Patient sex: M
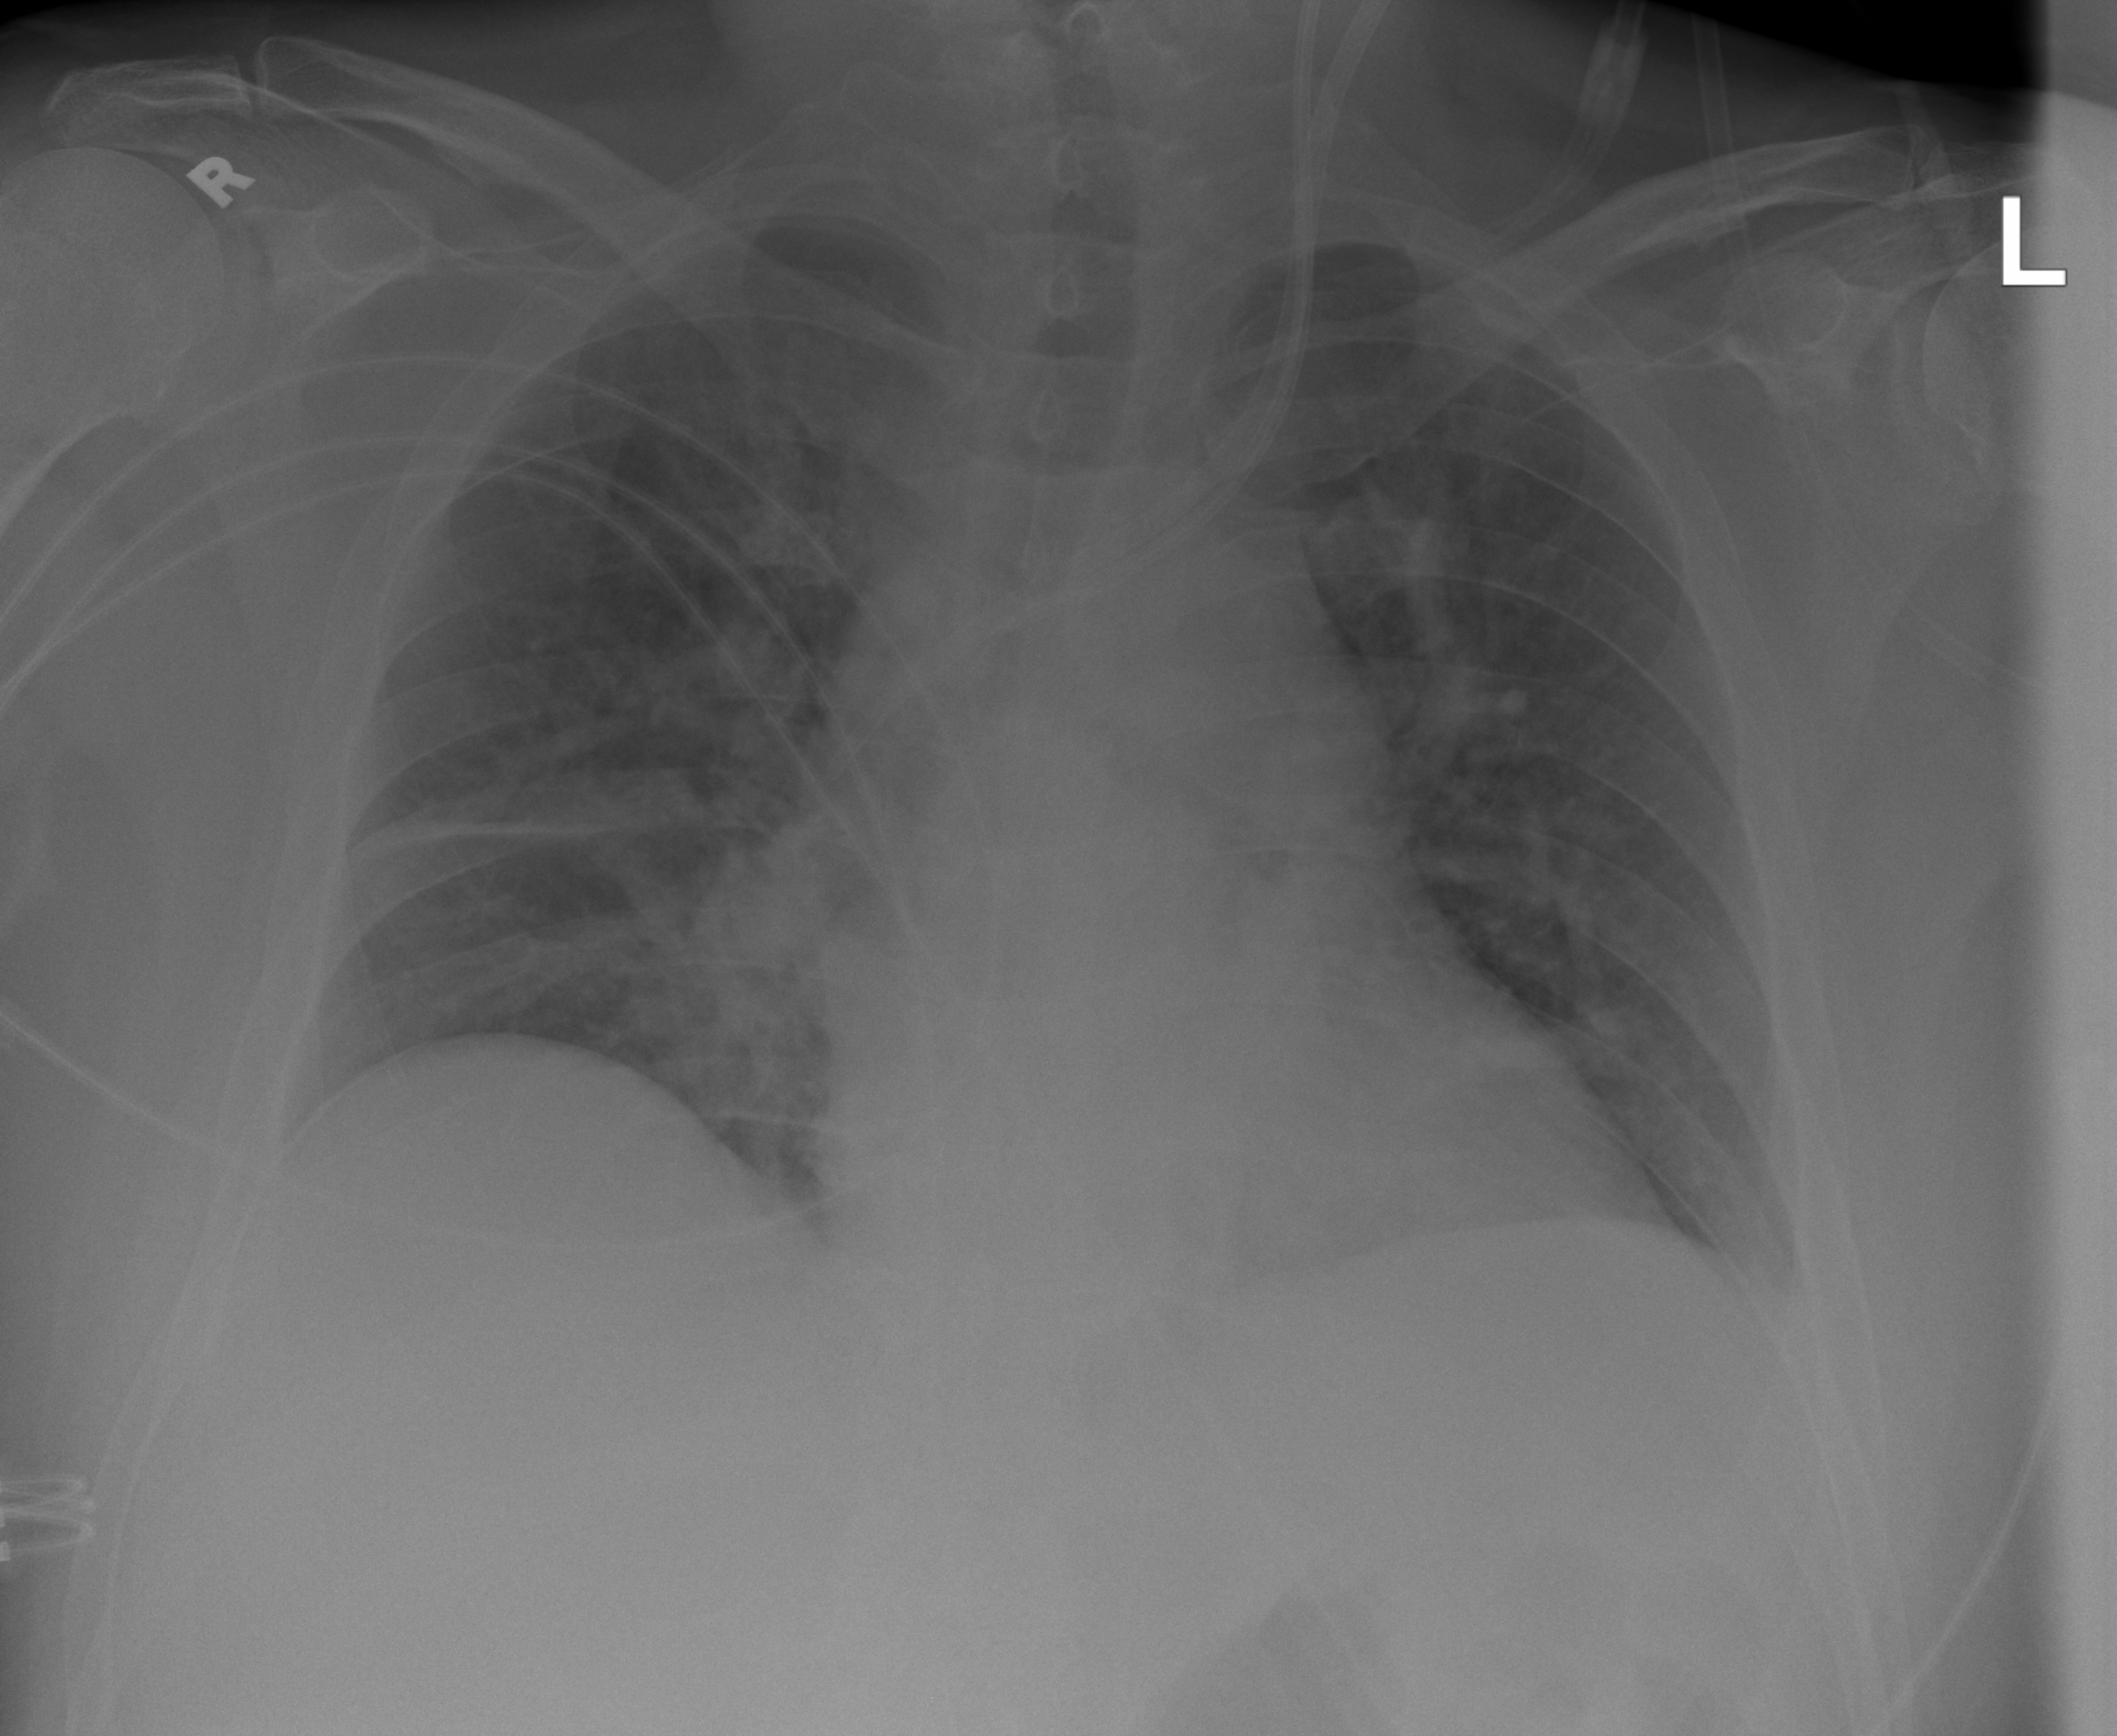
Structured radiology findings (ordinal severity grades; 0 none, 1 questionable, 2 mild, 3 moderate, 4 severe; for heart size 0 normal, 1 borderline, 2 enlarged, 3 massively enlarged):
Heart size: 0
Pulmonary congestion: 2
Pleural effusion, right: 1
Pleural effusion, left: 0
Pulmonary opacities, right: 2
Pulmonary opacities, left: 1
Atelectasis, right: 0
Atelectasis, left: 0